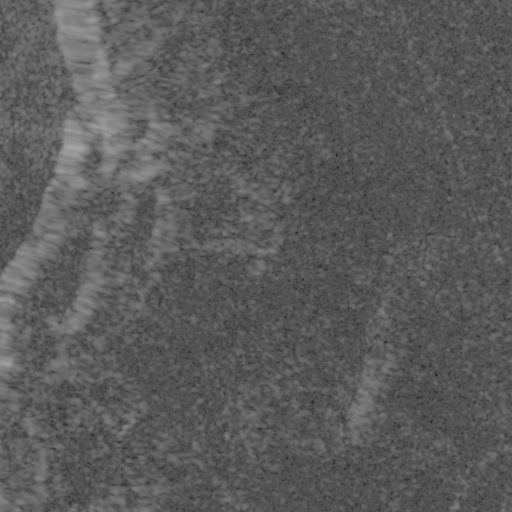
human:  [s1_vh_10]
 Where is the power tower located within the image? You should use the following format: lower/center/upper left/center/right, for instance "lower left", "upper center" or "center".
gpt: The power tower is located in the upper right of the image.
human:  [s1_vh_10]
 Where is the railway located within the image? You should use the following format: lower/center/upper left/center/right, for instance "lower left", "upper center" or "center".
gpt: The railway is located in the lower right of the image.
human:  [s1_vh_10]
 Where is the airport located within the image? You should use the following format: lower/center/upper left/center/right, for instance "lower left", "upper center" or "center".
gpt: There is no airport in the image.

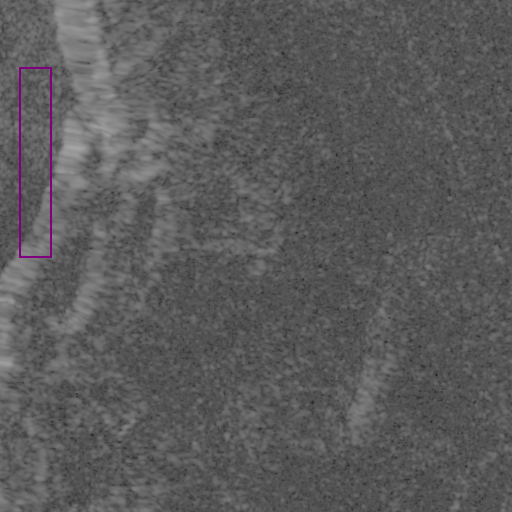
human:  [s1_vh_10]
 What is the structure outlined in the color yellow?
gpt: There is no yellow outline.
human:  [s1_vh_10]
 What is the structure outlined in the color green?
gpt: There is no structure outlined in green.